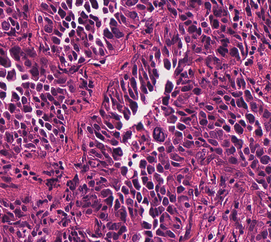
Tumor epithelial tissue: yes
Tumor-associated stroma tissue: yes
Normal tissue: no